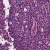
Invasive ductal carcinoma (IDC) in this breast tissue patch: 1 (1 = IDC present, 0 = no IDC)